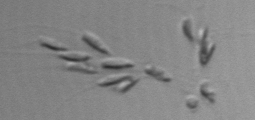
Label: Dinobryon